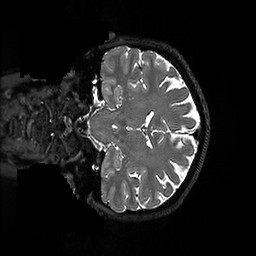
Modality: T2w
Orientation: coronal
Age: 42
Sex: female
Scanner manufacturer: ge
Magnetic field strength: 3 T
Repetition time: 3.216 s
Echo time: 0.0669 s